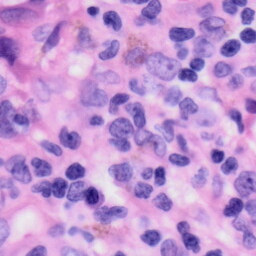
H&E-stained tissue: Skin